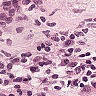
Metastatic tissue present: yes